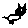
Label: cat